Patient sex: F
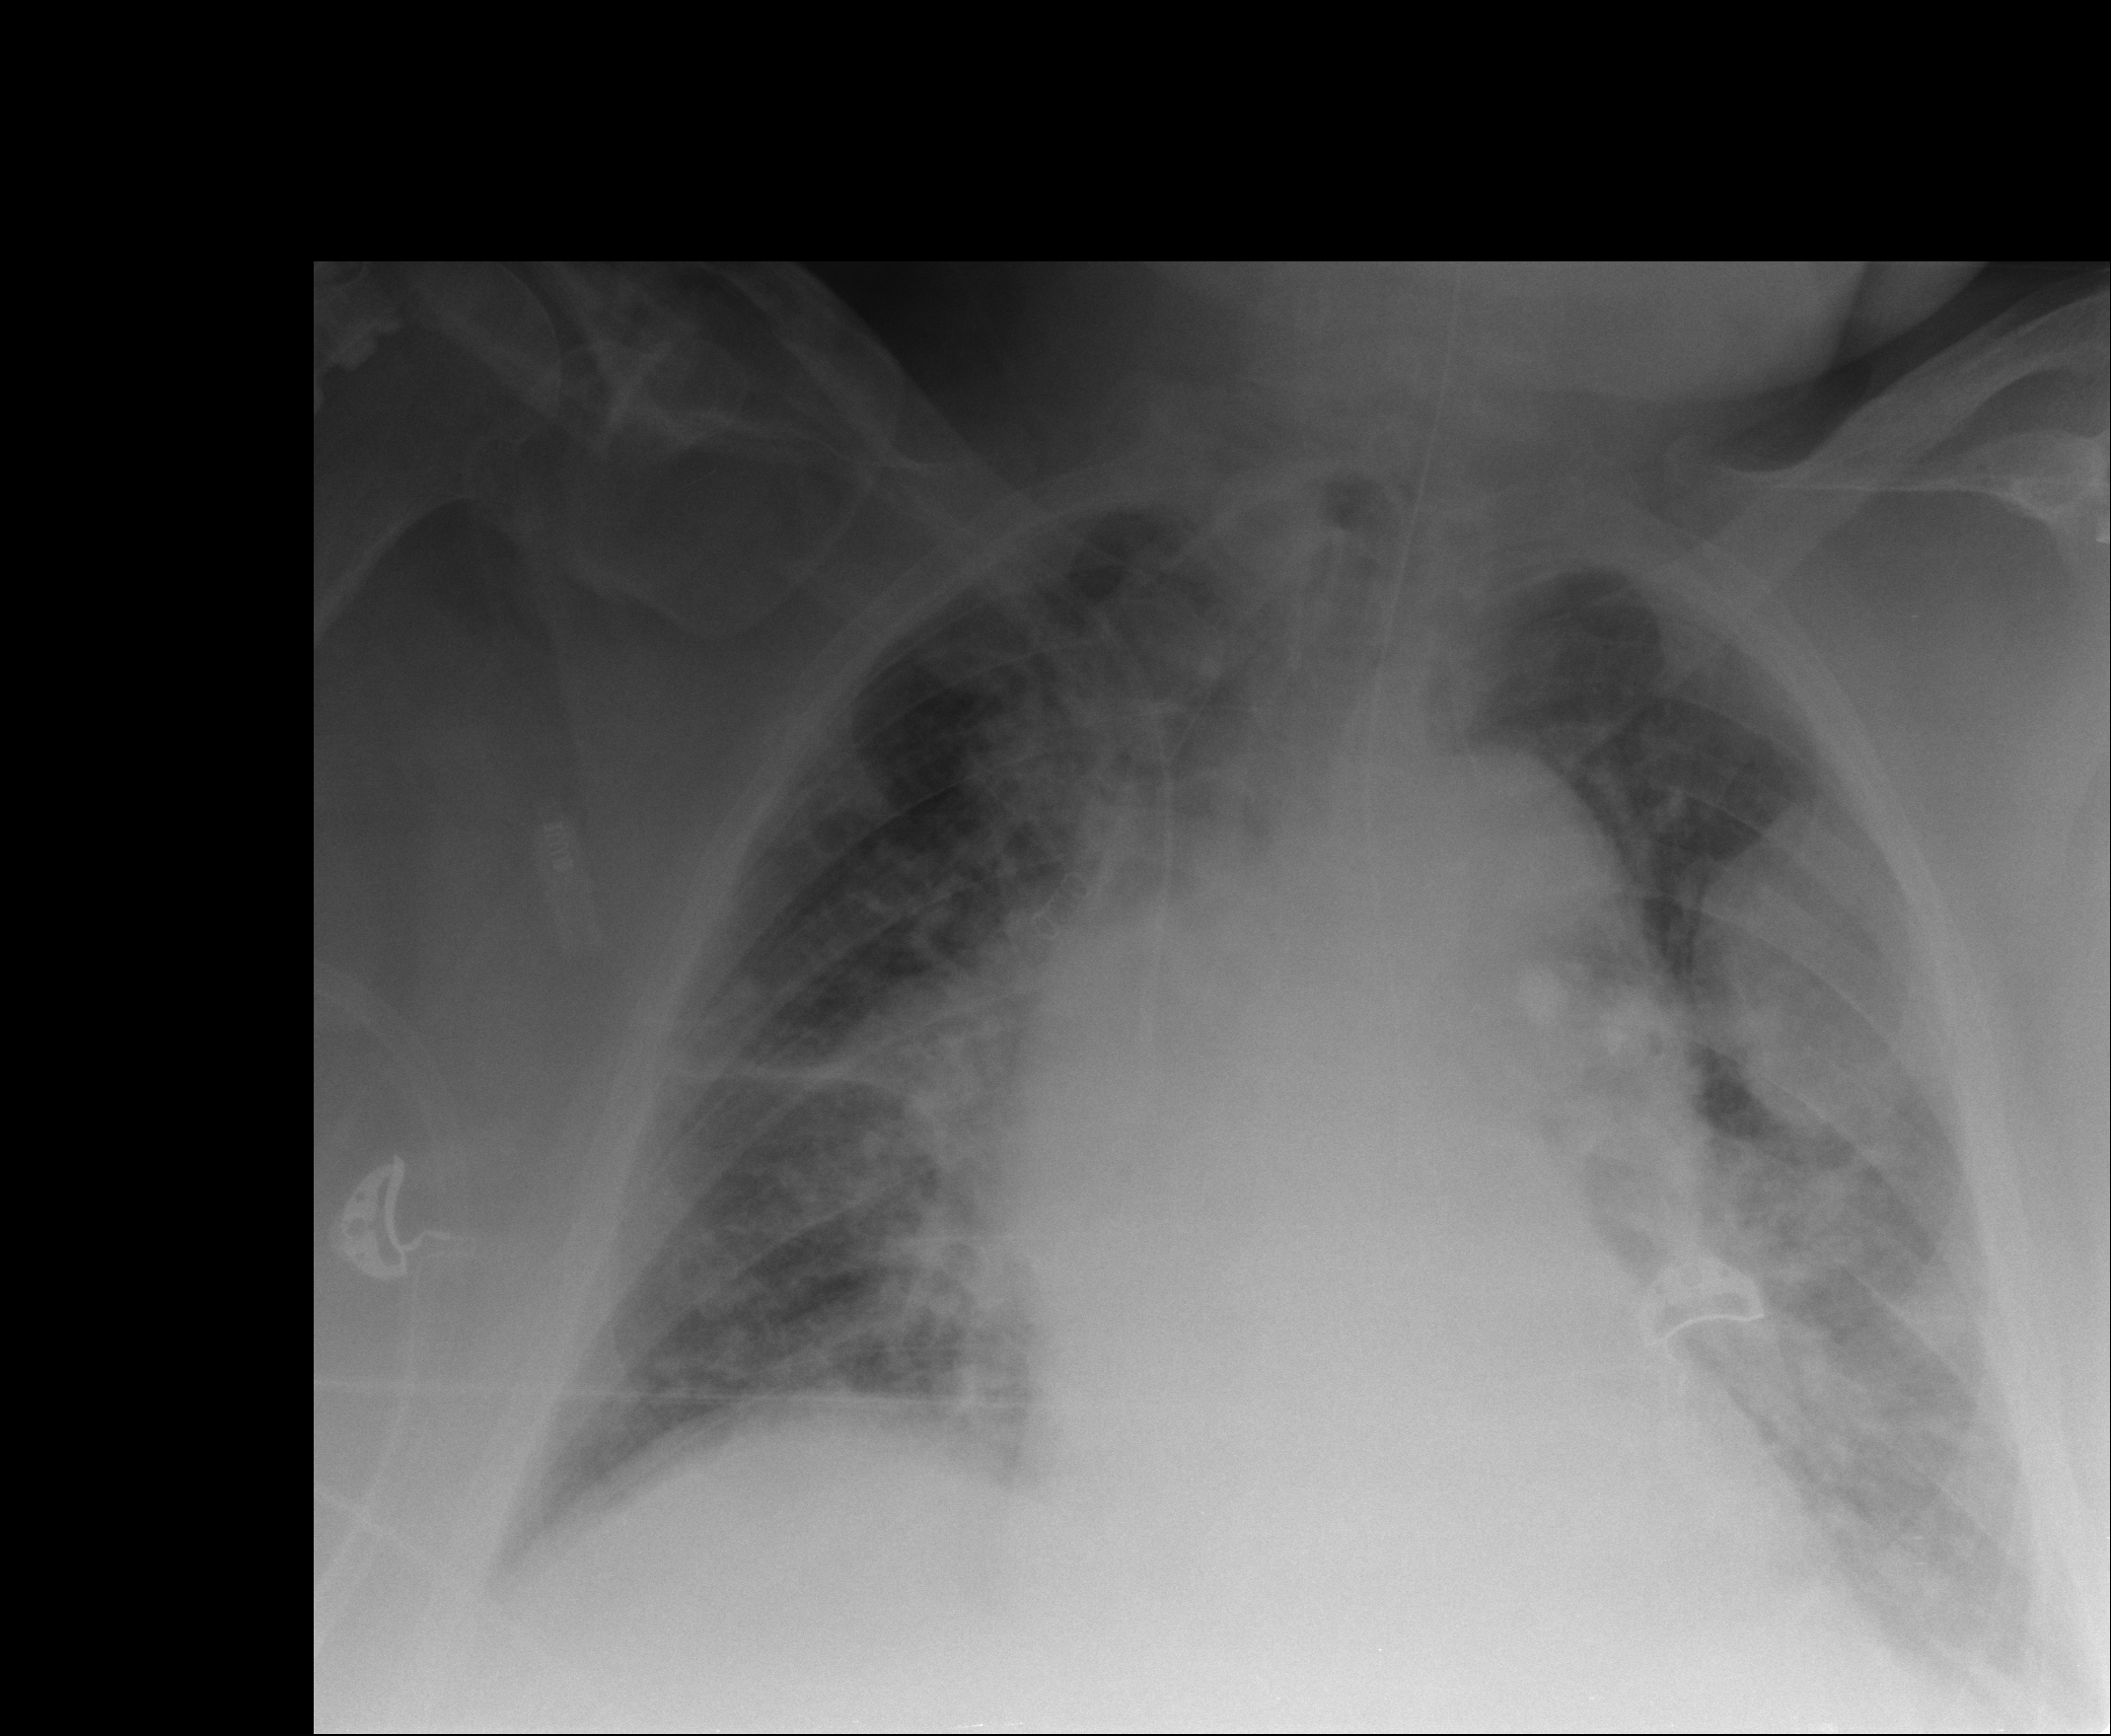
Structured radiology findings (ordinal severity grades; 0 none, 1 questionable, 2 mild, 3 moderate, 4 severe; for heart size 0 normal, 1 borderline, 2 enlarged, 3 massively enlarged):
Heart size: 2
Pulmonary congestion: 3
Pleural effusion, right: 2
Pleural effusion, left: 3
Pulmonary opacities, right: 3
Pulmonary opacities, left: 3
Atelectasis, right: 2
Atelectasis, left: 3